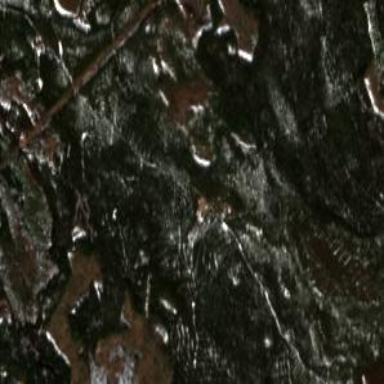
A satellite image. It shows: Swamp in wetland area.